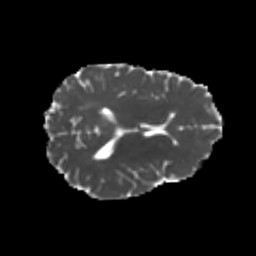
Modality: MD
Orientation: axial
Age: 22
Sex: female
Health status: healthy
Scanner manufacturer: philips
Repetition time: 7.388 s
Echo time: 0.08599 s